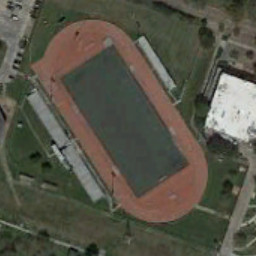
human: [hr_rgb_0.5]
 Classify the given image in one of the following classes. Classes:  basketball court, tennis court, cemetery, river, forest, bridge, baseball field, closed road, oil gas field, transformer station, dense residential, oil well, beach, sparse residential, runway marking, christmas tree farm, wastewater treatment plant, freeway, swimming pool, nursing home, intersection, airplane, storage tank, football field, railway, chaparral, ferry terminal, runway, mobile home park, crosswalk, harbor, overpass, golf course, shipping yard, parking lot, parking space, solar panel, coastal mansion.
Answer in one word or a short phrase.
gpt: football field